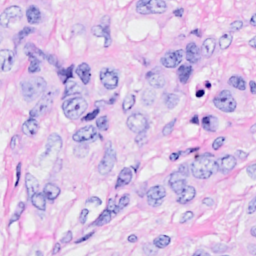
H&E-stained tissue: Breast